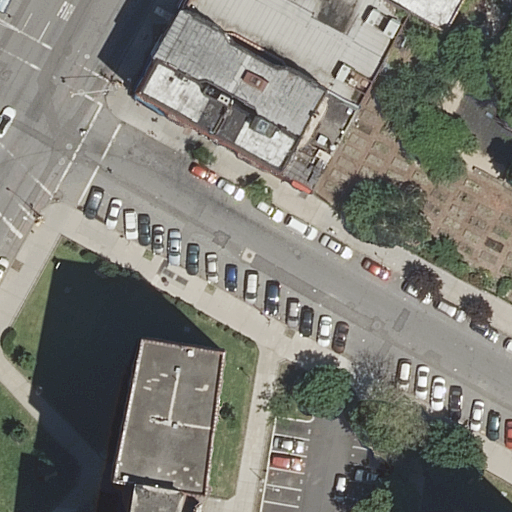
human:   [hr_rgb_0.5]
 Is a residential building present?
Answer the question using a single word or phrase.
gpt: yes

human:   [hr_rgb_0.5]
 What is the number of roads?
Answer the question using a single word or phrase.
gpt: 15

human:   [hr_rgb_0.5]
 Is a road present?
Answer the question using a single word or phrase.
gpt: yes

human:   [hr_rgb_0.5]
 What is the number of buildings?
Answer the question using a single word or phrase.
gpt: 6

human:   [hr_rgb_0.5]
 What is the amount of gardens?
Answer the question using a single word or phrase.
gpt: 1

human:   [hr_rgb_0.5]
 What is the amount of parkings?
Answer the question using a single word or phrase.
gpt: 1

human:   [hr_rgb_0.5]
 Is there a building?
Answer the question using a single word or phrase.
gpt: yes

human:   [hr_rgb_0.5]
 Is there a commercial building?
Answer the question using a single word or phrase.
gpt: no

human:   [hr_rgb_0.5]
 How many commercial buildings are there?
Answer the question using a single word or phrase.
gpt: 0

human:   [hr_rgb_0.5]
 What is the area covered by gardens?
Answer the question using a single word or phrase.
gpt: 1616m2

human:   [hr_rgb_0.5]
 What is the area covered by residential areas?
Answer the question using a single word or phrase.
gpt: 3538m2

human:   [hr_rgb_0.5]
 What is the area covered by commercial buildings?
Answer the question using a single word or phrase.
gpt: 0m2

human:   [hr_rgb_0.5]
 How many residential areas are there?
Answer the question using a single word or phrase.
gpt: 1

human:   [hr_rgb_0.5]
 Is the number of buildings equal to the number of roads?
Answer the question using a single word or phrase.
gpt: no

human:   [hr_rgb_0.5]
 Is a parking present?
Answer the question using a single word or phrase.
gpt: yes

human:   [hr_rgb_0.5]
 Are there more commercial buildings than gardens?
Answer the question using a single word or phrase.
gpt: no

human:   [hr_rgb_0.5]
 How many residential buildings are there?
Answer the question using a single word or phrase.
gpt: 6

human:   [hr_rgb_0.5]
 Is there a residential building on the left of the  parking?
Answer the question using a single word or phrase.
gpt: yes

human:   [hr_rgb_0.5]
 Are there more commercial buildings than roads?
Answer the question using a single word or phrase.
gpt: no

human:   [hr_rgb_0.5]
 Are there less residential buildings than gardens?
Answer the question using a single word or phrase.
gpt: no

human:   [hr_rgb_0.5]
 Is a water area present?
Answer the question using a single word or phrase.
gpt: no

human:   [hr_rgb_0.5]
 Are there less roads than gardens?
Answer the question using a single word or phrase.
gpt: no

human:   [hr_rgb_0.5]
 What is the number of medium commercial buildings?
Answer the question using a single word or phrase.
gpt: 0

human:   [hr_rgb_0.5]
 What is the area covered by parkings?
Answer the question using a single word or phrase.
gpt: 689m2

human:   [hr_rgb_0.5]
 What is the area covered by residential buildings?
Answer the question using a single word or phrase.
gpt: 1863m2

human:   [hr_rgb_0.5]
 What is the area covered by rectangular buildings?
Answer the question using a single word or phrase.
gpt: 230m2

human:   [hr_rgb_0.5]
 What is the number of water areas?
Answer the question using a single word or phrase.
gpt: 0

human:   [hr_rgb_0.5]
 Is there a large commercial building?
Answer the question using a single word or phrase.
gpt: no

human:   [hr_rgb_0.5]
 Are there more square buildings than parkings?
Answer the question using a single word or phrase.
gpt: no

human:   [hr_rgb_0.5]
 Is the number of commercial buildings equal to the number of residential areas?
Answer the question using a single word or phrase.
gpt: no

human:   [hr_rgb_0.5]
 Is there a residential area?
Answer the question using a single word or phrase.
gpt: yes

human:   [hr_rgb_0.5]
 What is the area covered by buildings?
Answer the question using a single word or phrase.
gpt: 1863m2

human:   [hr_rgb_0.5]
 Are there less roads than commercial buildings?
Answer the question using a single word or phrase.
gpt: no

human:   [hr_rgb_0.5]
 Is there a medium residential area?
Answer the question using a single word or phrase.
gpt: no

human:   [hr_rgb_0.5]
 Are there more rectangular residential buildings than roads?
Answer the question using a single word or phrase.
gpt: no

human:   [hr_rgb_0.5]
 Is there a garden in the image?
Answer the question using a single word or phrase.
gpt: yes

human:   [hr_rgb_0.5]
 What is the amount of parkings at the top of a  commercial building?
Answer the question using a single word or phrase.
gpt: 0

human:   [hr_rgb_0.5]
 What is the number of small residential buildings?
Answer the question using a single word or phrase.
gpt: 1

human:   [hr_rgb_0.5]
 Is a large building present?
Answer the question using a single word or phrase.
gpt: yes

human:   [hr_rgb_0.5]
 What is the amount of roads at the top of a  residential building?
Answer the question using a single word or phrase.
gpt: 8

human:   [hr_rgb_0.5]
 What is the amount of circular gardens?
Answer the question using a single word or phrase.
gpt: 0

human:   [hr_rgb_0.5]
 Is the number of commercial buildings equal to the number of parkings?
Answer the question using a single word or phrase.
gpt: no

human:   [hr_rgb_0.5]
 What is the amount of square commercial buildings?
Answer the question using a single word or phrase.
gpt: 0

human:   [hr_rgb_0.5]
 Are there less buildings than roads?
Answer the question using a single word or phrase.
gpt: yes

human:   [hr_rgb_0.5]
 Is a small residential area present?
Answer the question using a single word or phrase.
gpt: no

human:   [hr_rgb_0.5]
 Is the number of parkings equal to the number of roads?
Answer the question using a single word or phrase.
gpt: no

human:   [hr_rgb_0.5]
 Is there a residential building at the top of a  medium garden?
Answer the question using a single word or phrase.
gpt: no

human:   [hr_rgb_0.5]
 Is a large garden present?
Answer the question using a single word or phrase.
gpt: yes

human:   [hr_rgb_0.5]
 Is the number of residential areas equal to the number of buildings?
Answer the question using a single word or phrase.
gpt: no

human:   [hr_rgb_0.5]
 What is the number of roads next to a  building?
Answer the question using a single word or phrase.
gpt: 15

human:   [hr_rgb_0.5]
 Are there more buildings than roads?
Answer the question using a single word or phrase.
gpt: no

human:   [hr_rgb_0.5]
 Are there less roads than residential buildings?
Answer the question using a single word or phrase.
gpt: no

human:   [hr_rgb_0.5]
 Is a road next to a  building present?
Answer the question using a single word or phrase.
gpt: yes

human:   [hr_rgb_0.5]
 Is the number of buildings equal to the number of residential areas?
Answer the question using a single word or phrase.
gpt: no

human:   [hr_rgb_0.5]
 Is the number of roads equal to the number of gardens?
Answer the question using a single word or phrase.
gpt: no

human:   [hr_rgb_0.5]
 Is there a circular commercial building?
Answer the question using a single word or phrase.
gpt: no

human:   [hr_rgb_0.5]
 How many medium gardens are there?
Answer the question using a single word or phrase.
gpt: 0

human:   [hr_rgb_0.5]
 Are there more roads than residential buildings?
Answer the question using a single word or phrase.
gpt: yes

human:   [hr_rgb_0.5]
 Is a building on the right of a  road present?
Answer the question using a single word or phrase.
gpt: yes

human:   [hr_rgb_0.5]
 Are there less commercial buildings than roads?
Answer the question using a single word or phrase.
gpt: yes

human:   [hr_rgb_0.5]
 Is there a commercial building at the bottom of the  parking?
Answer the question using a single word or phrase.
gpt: no

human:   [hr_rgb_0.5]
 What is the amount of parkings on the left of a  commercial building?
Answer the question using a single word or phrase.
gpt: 0

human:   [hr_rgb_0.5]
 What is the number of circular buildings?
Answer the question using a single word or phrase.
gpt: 0

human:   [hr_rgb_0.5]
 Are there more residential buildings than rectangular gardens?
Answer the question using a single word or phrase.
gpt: yes